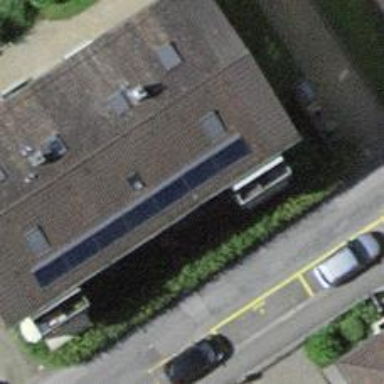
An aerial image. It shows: Solar power generator using photovoltaic panels.